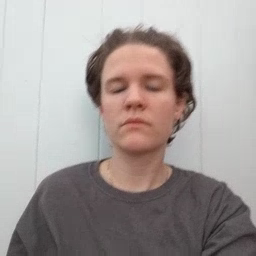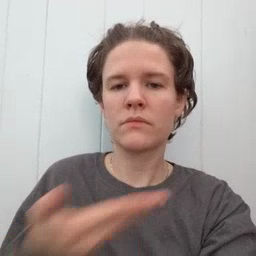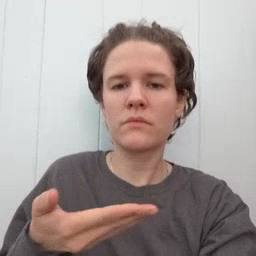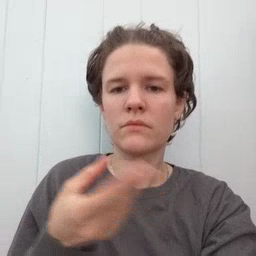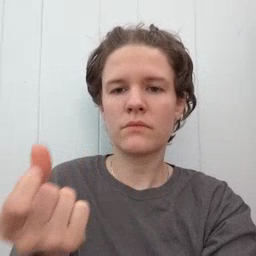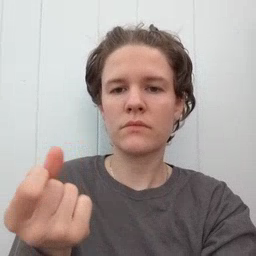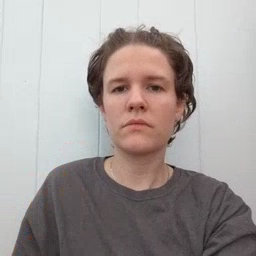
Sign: puppy